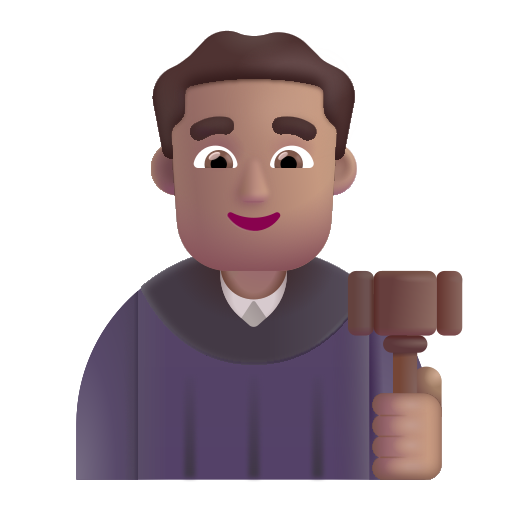
man judge color